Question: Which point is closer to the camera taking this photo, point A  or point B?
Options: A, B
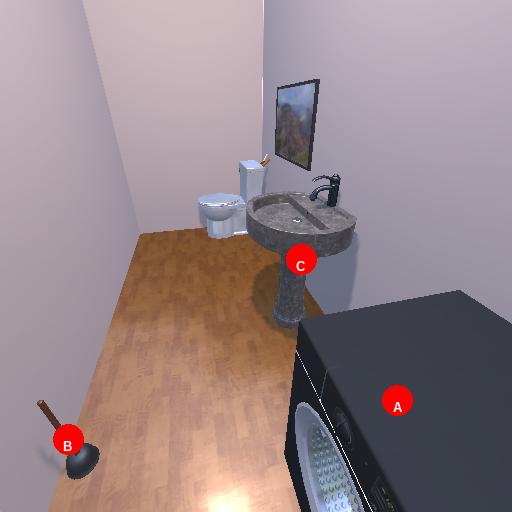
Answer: A